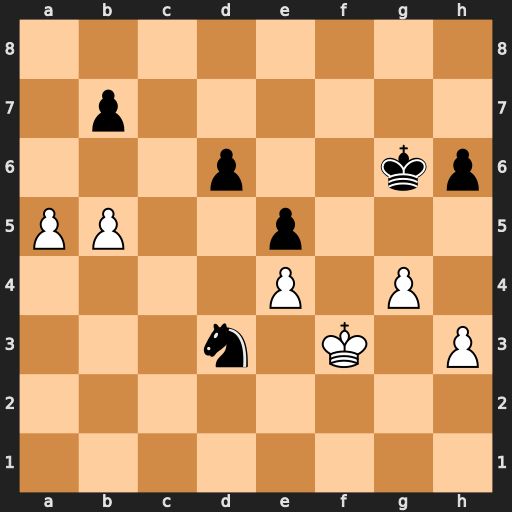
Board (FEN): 8/1p6/3p2kp/PP2p3/4P1P1/3n1K1P/8/8
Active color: w
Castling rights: -
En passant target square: -
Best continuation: a6 bxa6 bxa6 Nf4 a7